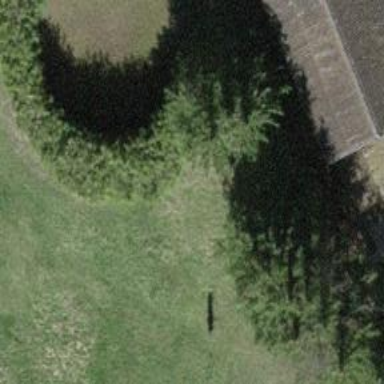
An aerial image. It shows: Hedge barrier.